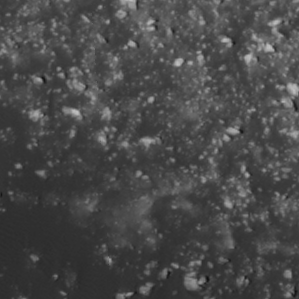
Label: non_frost